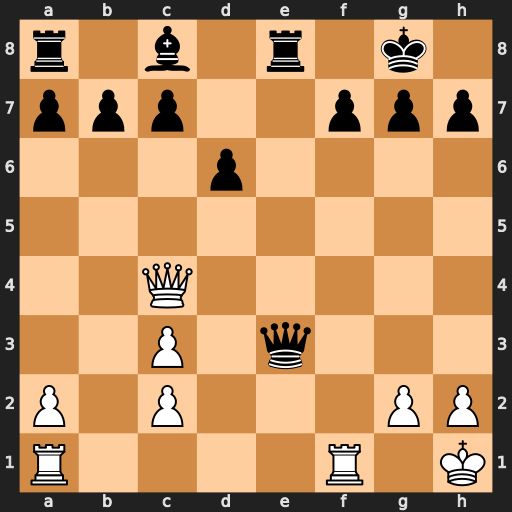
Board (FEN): r1b1r1k1/ppp2ppp/3p4/8/2Q5/2P1q3/P1P3PP/R4R1K
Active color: w
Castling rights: -
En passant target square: -
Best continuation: Qxf7+ Kh8 Qf8+ Rxf8 Rxf8#